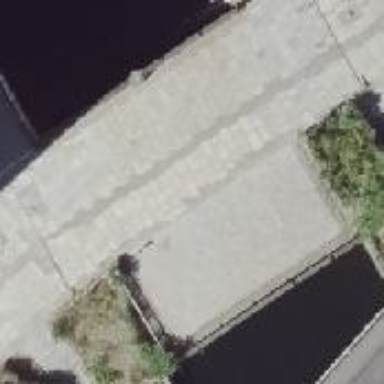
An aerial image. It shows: Humpback bridge made of paving stones.